Question: I have a problem with layout file, when i test it on devices with Android 4.1, why does it happens I don't know, so here's what i get:

And here's the part of layout where it happens:
'''
<LinearLayout
android:id="@+id/chooseType"
android:layout_width="match_parent"
android:layout_height="wrap_content"
android:visibility="visible"
android:layout_marginLeft="16dp"
android:layout_marginStart="16dp"
android:layout_marginRight="16dp"
android:layout_marginEnd="16dp"
android:layout_marginTop="12dp"
android:orientation="horizontal">
<CheckBox
android:id="@+id/checkbox1"
android:layout_width="wrap_content"
android:layout_height="wrap_content"
android:layout_weight="1"
android:button="@drawable/custom_checkbox" />
<CheckBox
android:id="@+id/checkbox2"
android:layout_width="wrap_content"
android:layout_height="wrap_content"
android:layout_weight="1"
android:button="@drawable/custom_checkbox2" />
<CheckBox
android:id="@+id/checkbox3"
android:layout_width="wrap_content"
android:layout_height="wrap_content"
android:layout_weight="1"
android:button="@drawable/custom_checkbox3" />
<CheckBox
android:id="@+id/checkboxHomes"
android:layout_width="wrap_content"
android:layout_height="wrap_content"
android:layout_weight="1"
android:button="@drawable/custom_checkboxhouses" />
<CheckBox
android:id="@+id/checkboxRooms"
android:layout_width="wrap_content"
android:layout_height="wrap_content"
android:button="@drawable/custom_checkboxrooms" />
</LinearLayout>
'''
I've tried to remove layout weight but it seems that somehow LinearLayout ignores it and tries to crop the last element in layout.
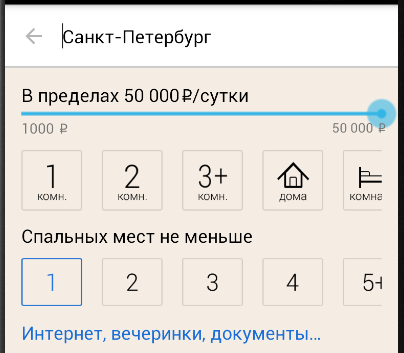
Answer: First, if you use 'LinearLayout''s weights, children which you set weight should have
'android:layout_width="0dp"' (or 'android:layout_width' when 'LinearLayout''s orientation is vertical).
<URL> you have an explanation.
Second case is that you did not set weight to last of checkboxes :)